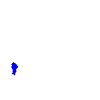
Particle: electron